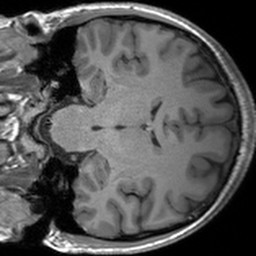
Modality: T1w
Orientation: coronal
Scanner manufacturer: siemens
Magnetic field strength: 3 T
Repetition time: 1.54 s
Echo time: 0.00234 s